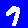
Digit: 7